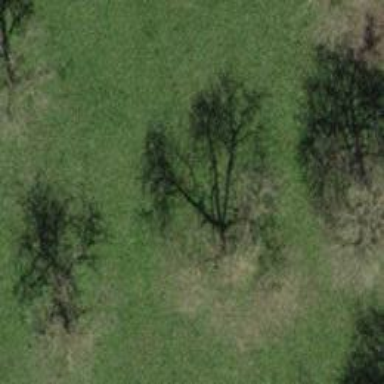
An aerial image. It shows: Beautiful tree in nature.